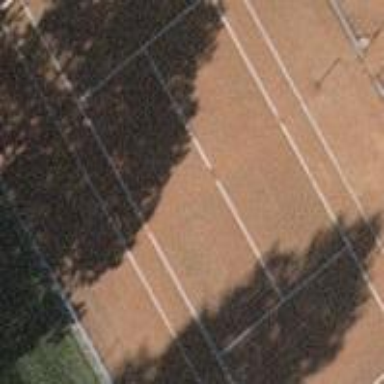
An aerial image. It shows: Sandy tennis court in leisure land pitch.